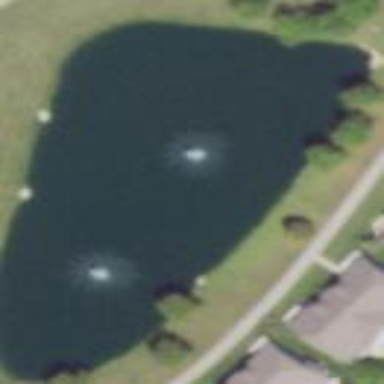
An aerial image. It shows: Pond surrounded by natural water.